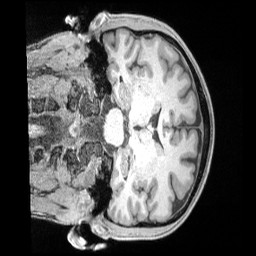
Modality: T1w
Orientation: coronal
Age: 36
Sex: male
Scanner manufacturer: siemens
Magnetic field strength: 3 T
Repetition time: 2 s
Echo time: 0.00211 s